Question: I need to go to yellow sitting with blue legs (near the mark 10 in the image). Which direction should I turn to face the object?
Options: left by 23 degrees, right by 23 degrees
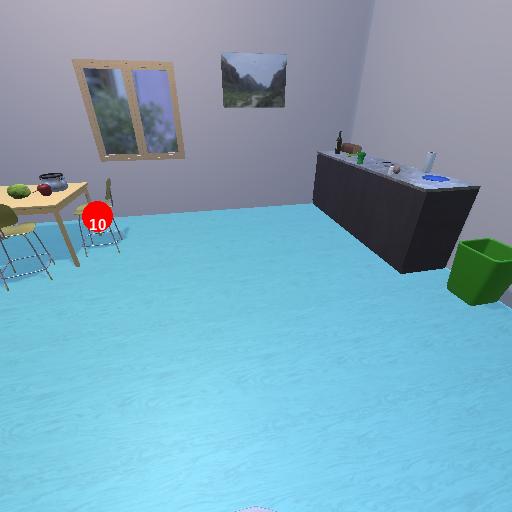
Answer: left by 23 degrees